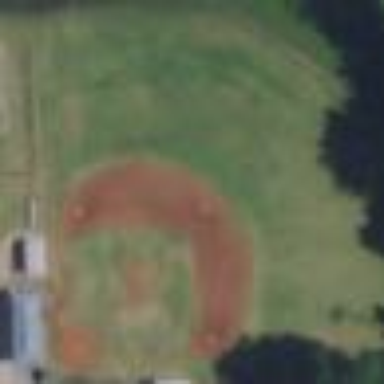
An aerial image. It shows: Baseball pitch for leisure land activities.